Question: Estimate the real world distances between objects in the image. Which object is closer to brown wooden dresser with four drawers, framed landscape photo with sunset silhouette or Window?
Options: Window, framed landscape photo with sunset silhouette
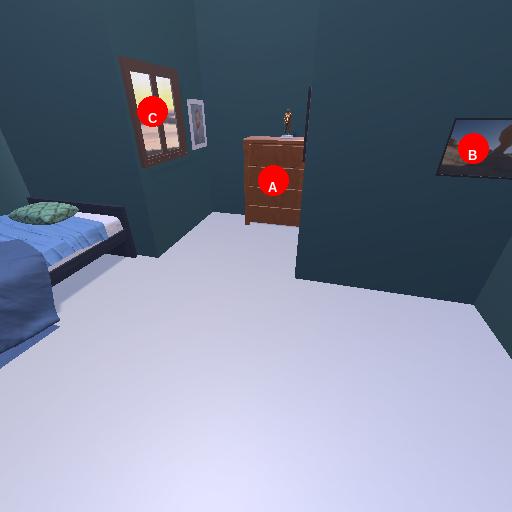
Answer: Window